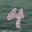
Label: 4